Question: Count the number of objects in the diagram.
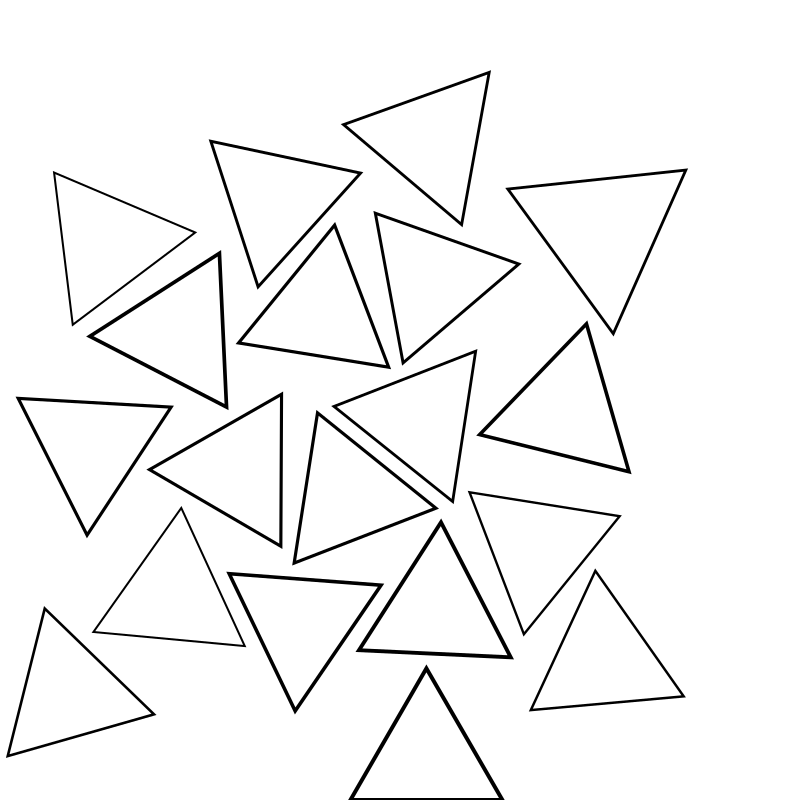
Answer: 19